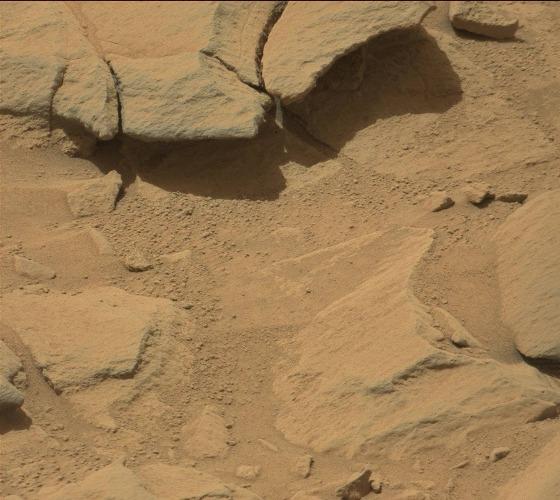
Terrain classes present: Bedrock, Gravel / Sand / Soil, Rock, Shadow